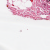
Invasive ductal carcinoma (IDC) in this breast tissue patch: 0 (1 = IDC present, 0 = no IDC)